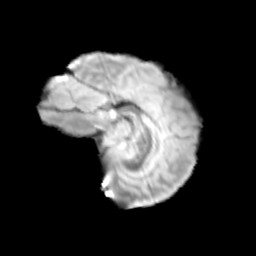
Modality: T2w
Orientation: sagittal
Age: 13
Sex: female
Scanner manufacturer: siemens
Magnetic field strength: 3 T
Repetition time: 3.8 s
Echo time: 0.07 s